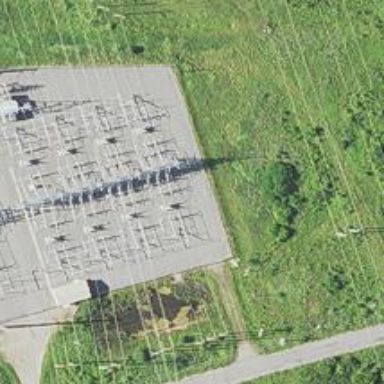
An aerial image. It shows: Switch for power supply.